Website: lowes
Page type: account-selection
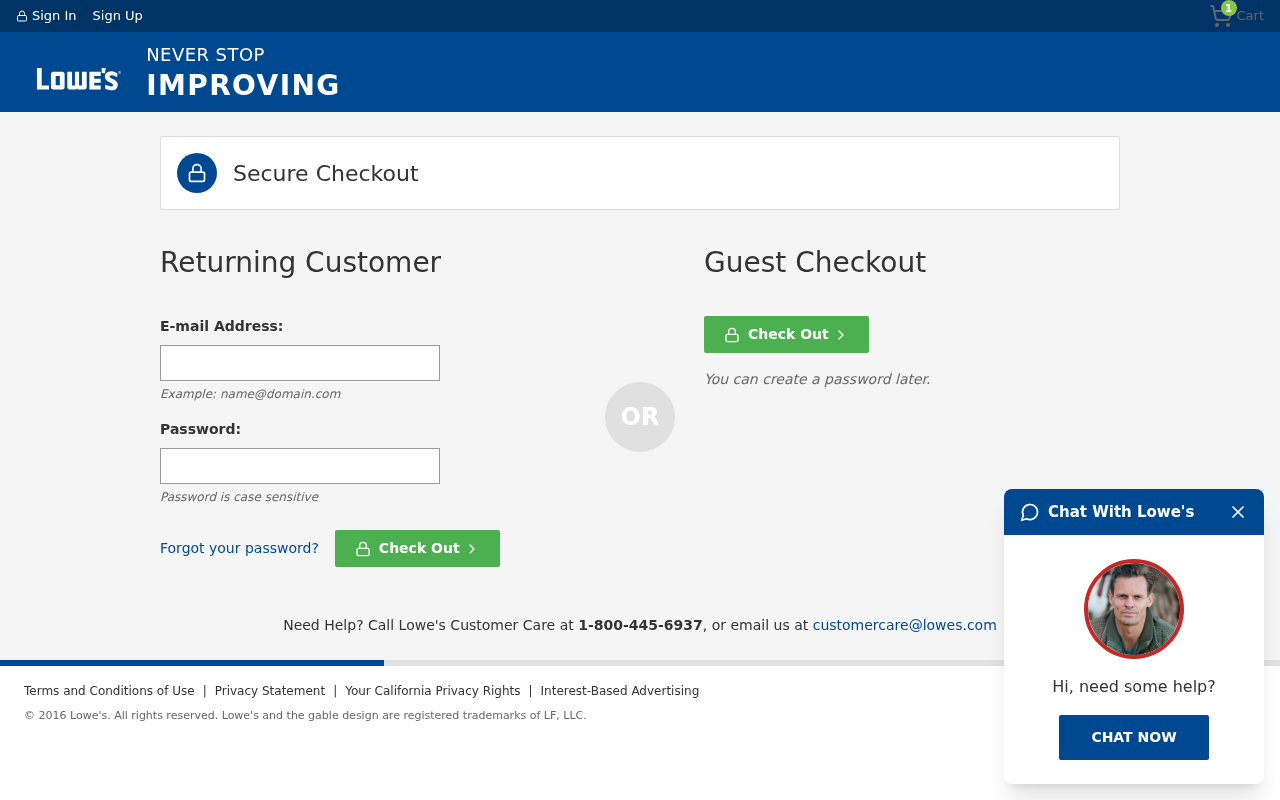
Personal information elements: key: PII_LOGIN_USERNAME
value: timothy.schultz
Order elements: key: ORDER_NUM_ITEMS
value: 1